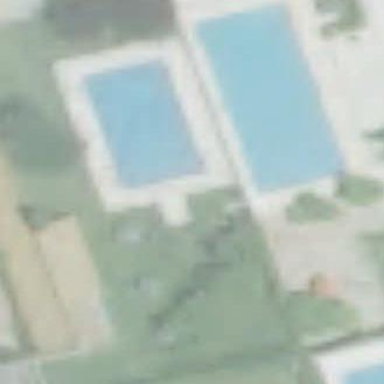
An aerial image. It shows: Swimming pool located in leisure land.